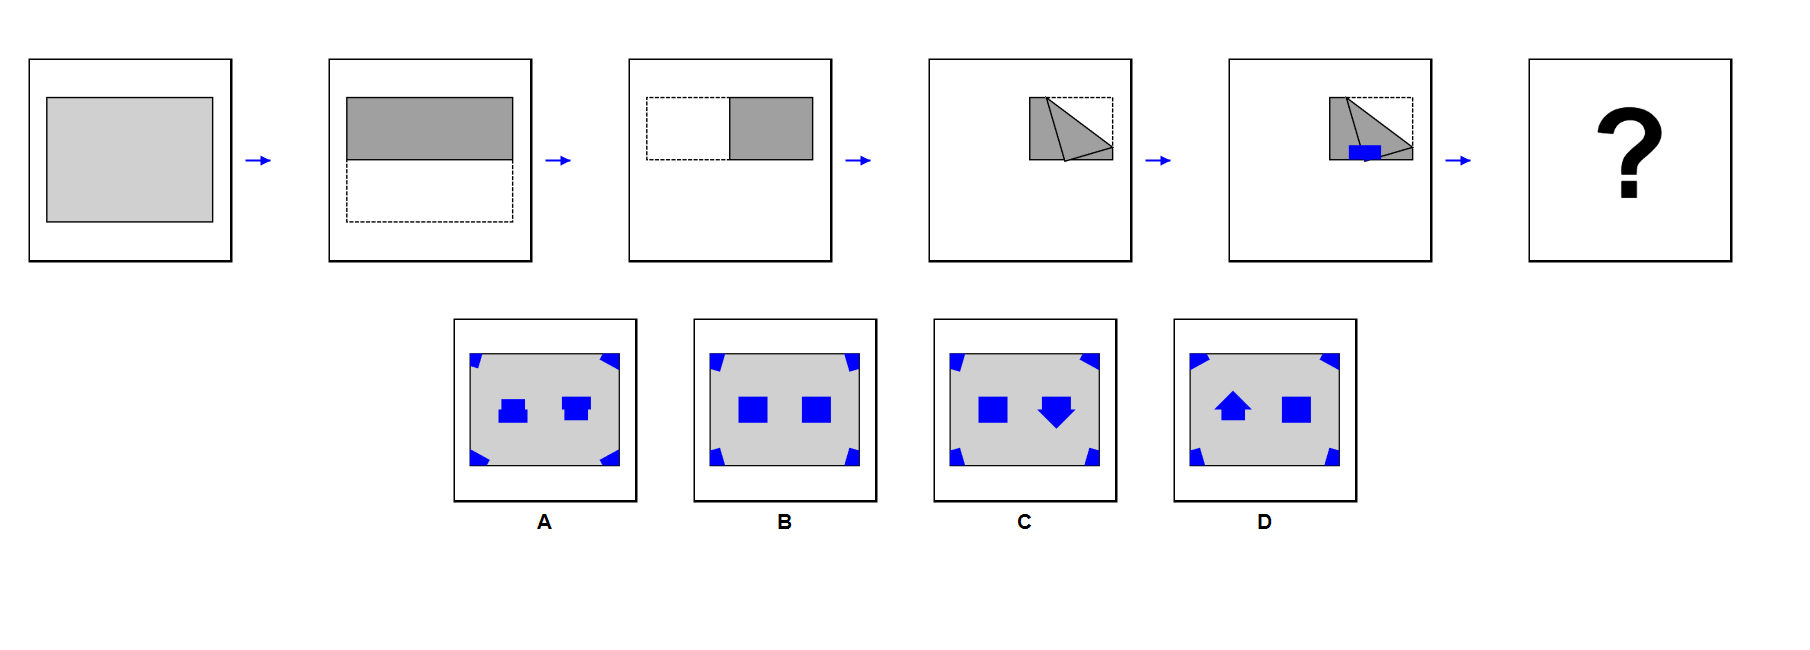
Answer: B